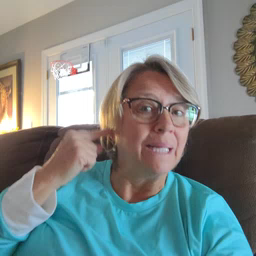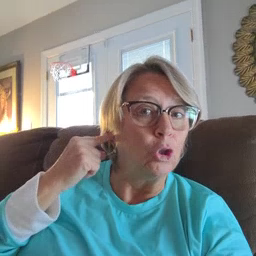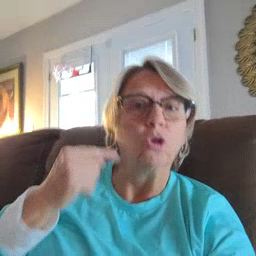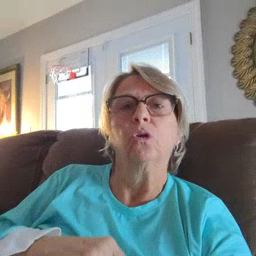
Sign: ear